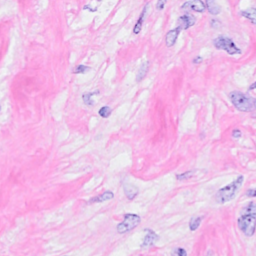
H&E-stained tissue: Breast